Aerial crown-view tile of a tropical tree (Barro Colorado Island, Panama), acquired 20240716:
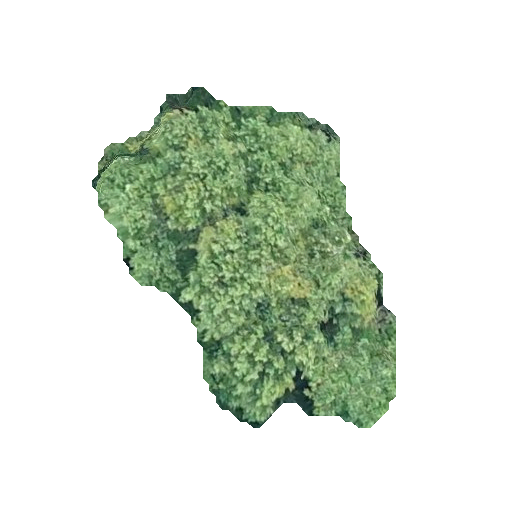
Species: Calophyllum longifolium
GBIF accepted scientific name: Calophyllum longifolium
Crown area: 103.617 m²